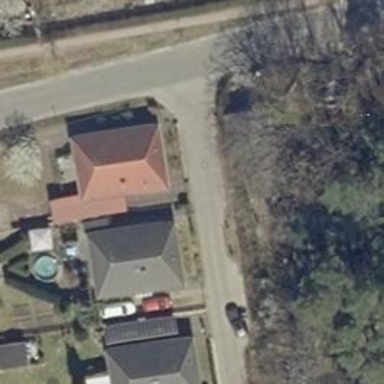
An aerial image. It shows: Traffic calming feature called choker.